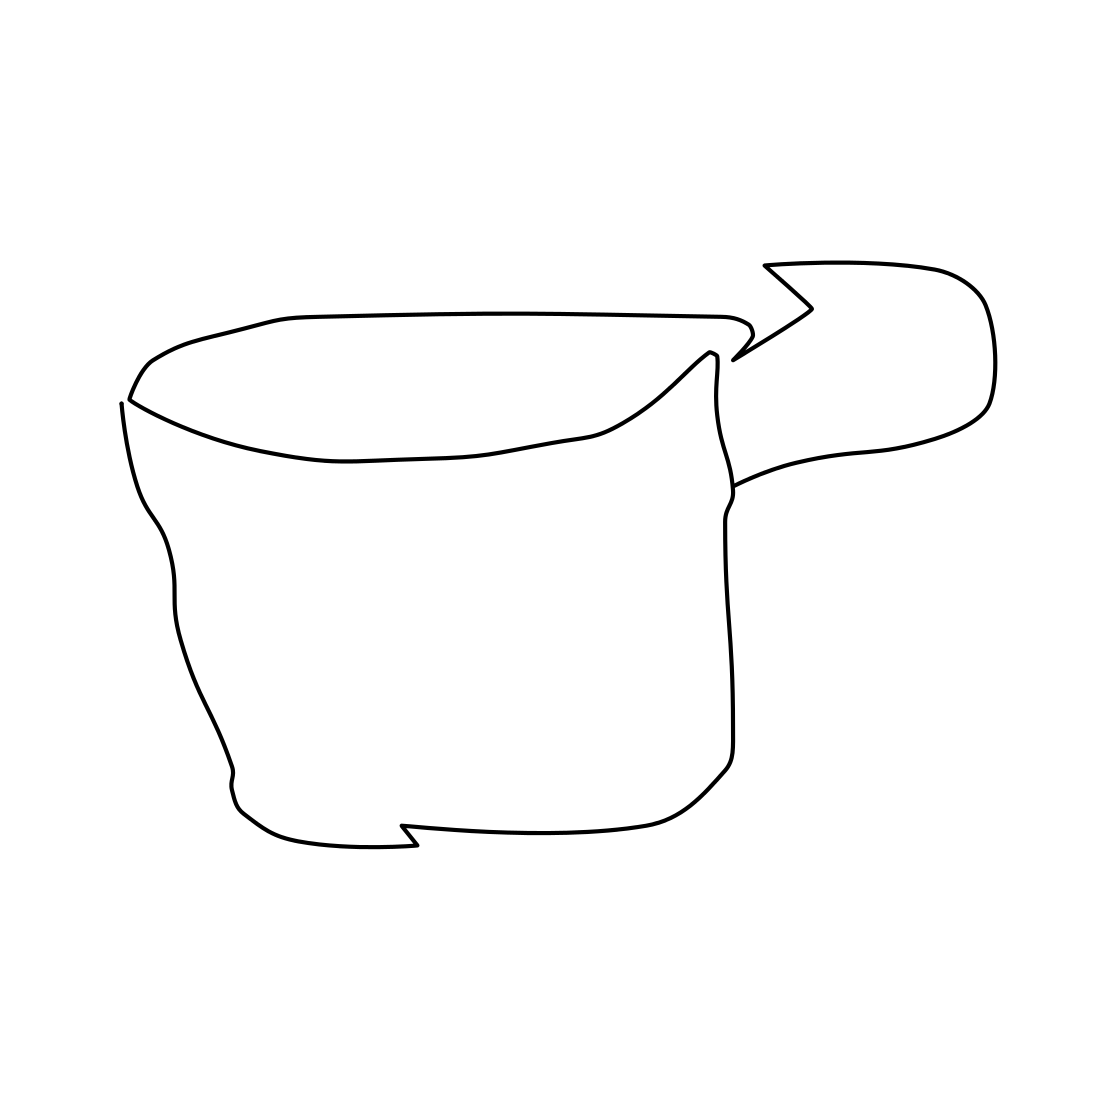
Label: cup